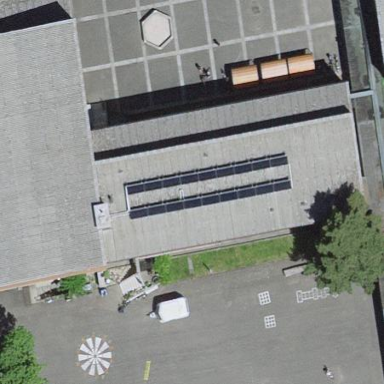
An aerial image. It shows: School building.